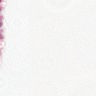
Metastatic tissue present: no